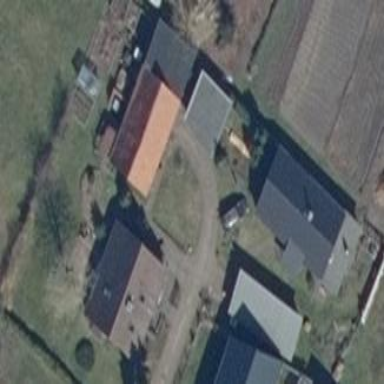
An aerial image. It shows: Simple and straightforward house.